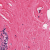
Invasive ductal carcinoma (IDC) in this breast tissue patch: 0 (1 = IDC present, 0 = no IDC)